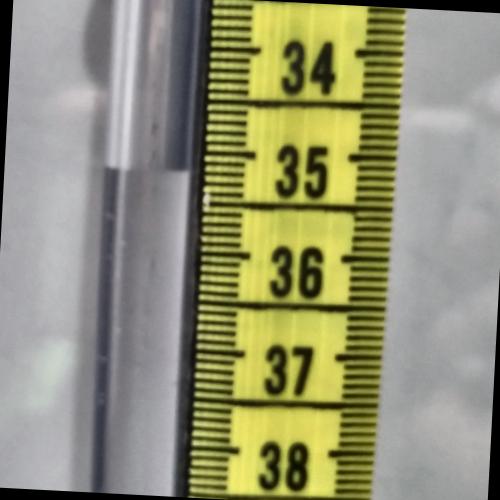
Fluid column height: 35.2 cm